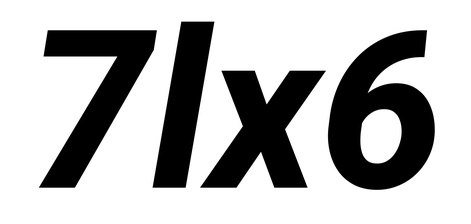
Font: Roboto-Italic_ExtraBold_Italic